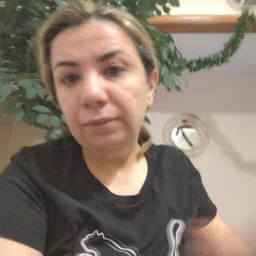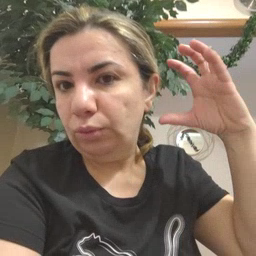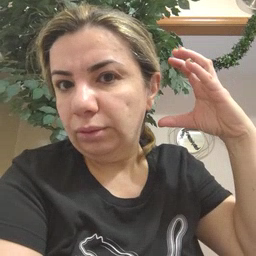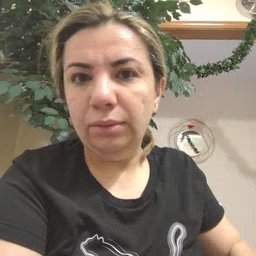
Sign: radio